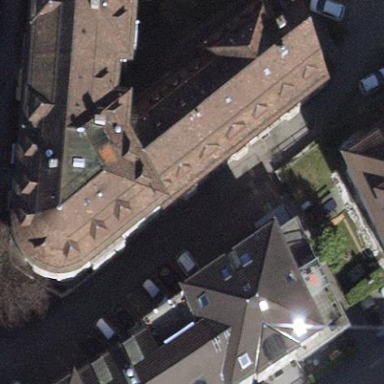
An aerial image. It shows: Garage building.